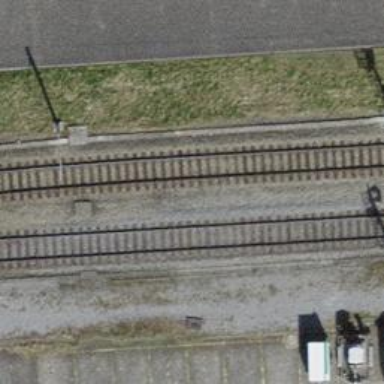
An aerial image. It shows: Single-track electrified railway with contact line.